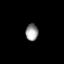
Tissue: lung
Cell type: Myeloid cells
Senescence score: 0.5704
Nuclear area (px): 204
Mean DAPI intensity: 154.069